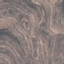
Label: HerbaceousVegetation